Question: The figure describes the ball exchange problem. The white ball can exchange positions with the adjacent colored balls in the 4-neighborhood. The target state is that all balls are arranged in the order of red, blue, green, yellow and purple from the upper left corner in the order of rows first and columns. How many exchanges are needed?
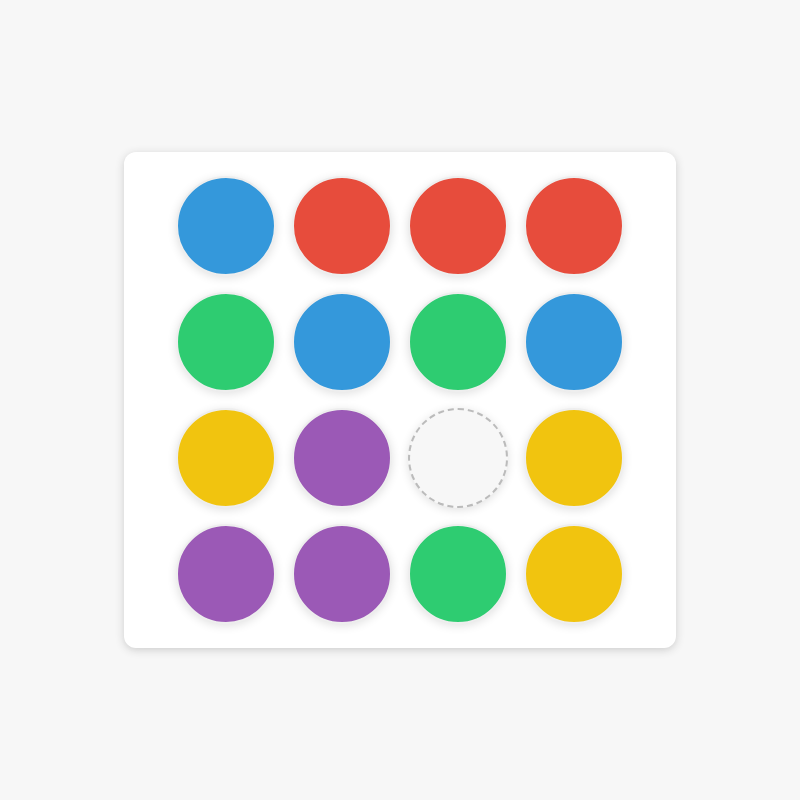
Answer: 14